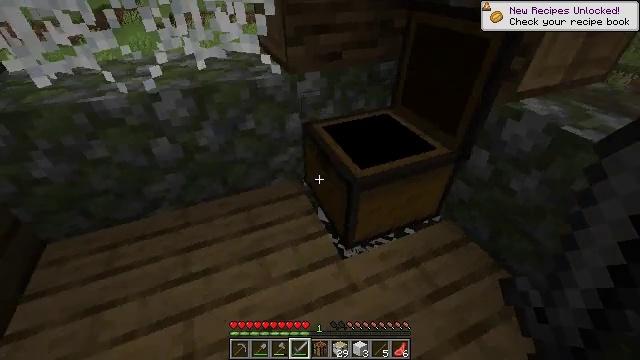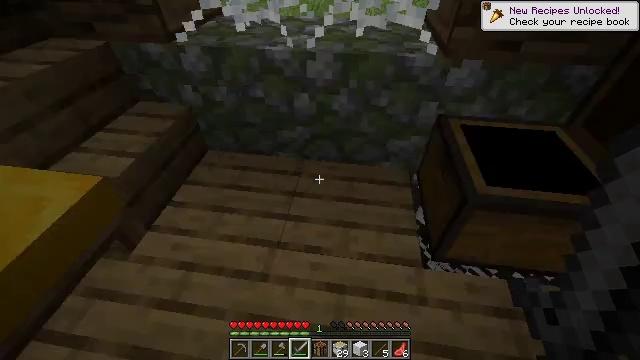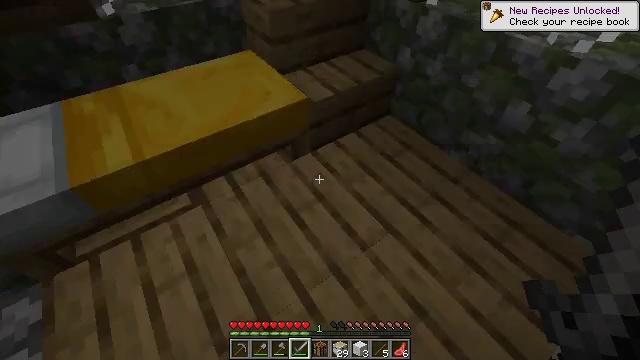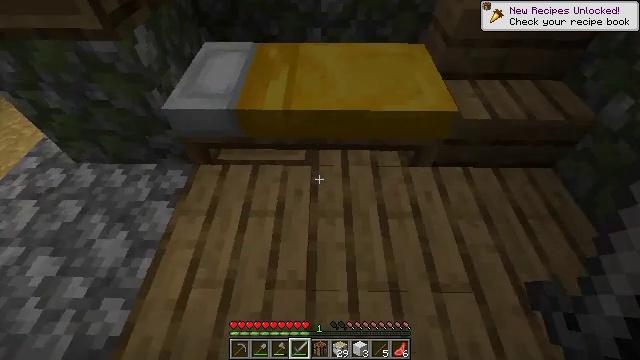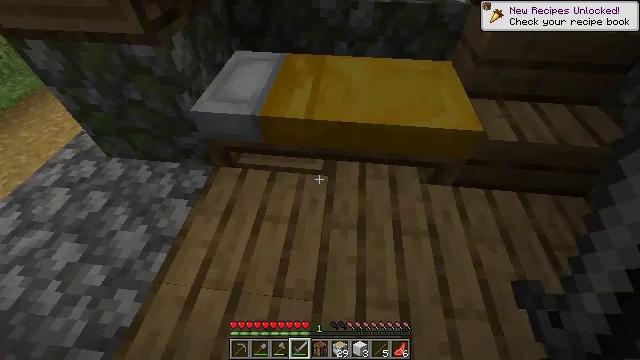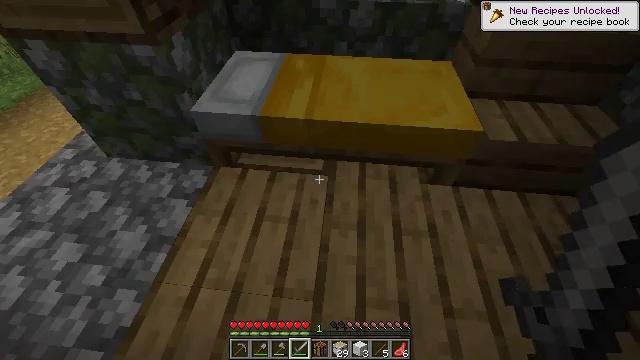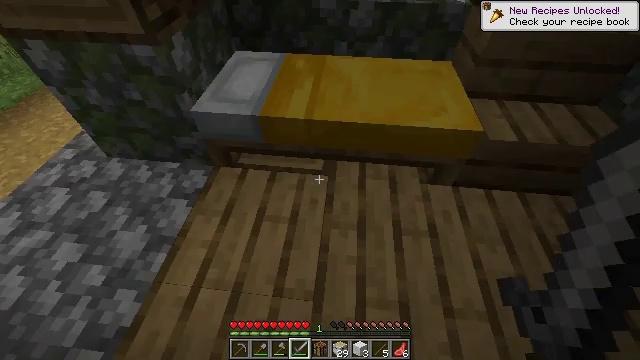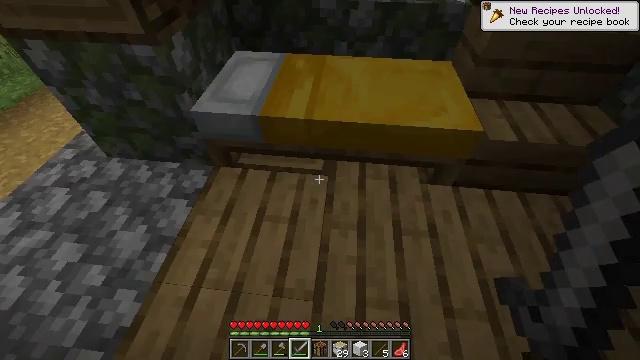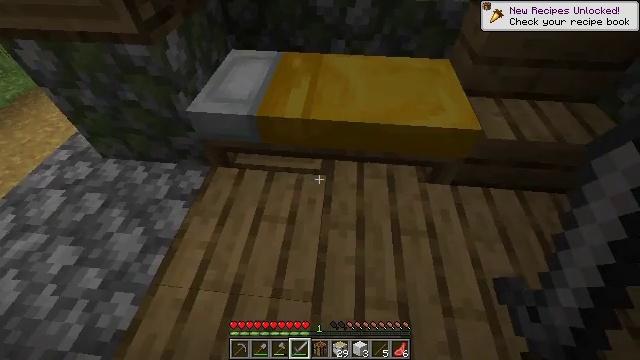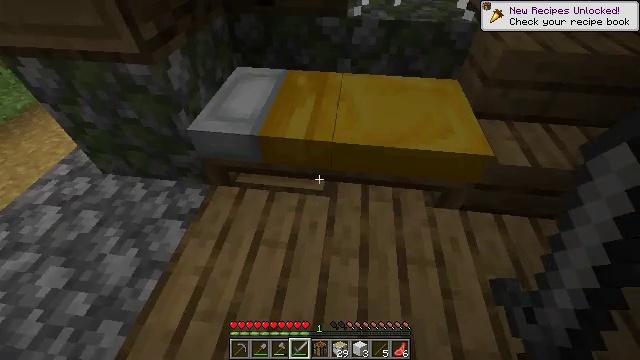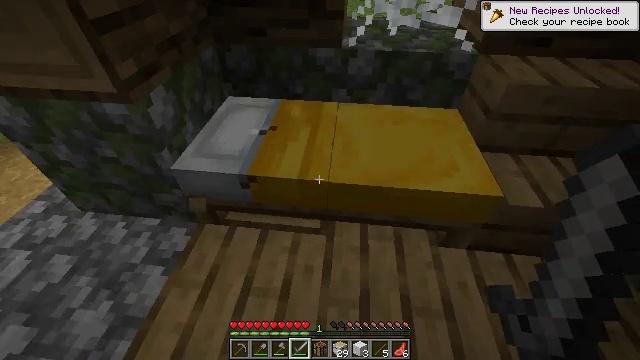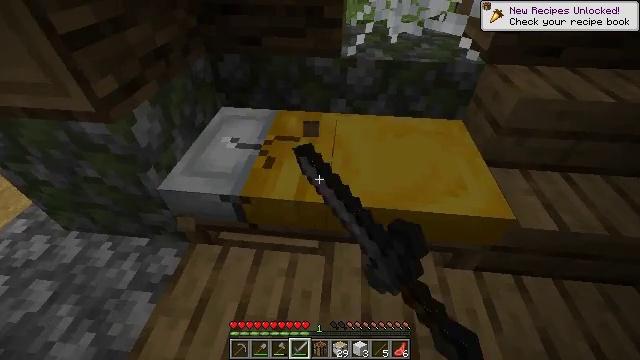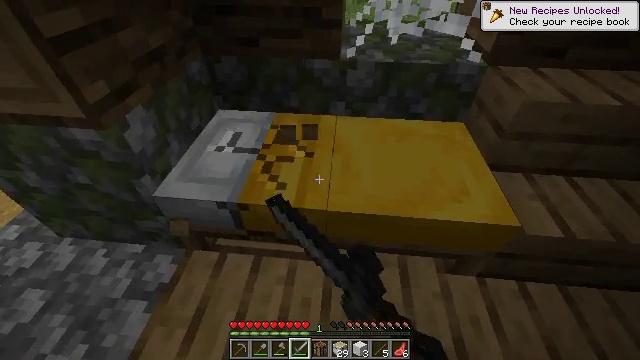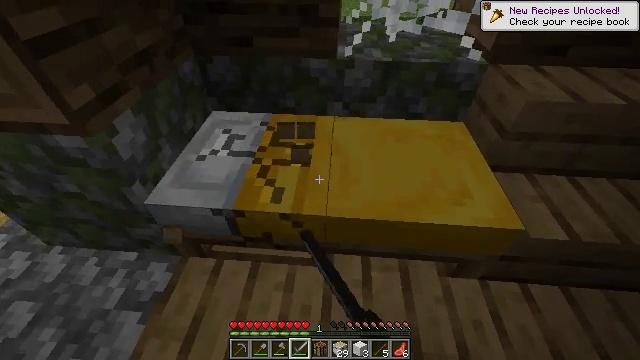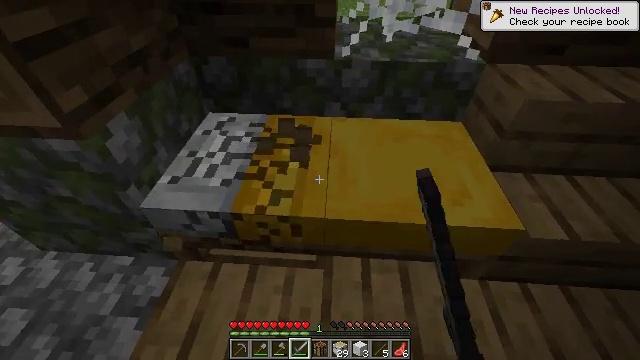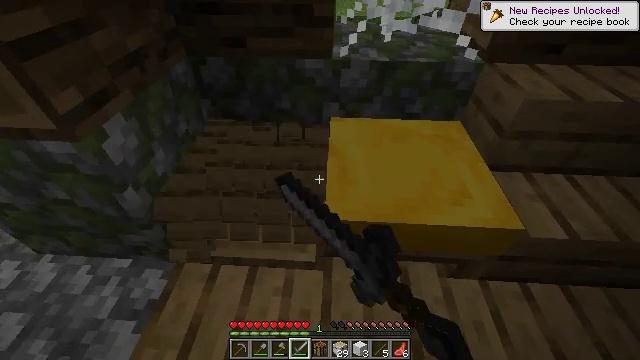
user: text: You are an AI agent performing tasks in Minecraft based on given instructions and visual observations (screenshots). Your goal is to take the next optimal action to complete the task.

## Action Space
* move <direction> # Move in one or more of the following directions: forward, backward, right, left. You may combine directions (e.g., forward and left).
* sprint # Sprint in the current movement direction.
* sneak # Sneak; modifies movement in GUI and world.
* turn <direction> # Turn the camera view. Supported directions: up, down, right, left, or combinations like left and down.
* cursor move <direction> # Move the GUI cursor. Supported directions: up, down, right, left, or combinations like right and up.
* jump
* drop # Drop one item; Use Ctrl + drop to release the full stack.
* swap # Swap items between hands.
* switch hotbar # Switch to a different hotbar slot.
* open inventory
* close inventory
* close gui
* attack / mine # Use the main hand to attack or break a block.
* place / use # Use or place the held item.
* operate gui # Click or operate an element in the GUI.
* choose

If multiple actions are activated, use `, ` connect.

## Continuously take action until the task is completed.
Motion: motion action
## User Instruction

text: Break the yellow bed.
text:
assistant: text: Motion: turn left and down
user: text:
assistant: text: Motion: turn left and down
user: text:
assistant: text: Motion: turn left and down
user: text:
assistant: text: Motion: turn left and up
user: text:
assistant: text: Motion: no_op
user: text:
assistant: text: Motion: no_op
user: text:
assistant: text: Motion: no_op
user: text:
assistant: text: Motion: move forward
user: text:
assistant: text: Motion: move forward, turn left and up
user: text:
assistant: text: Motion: move forward, turn up, attack / mine
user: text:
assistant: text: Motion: attack / mine
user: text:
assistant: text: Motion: attack / mine
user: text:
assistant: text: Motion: turn right, attack / mine
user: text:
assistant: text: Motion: attack / mine
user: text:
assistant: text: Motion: attack / mine
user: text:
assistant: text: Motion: turn right, attack / mine
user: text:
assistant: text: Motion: attack / mine
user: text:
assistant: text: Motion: turn right, attack / mine
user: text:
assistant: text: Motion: turn up, attack / mine
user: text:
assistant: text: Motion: attack / mine